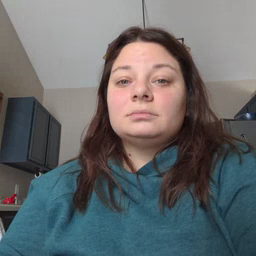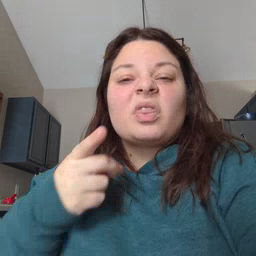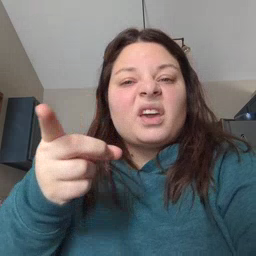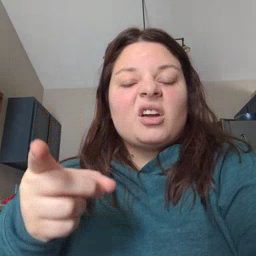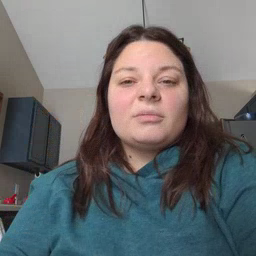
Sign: there